Interaction volume radius: 5 \u00c5
Interaction volume height: 30 \u00c5
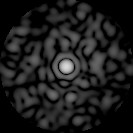
Disorder parameter: 0.8138